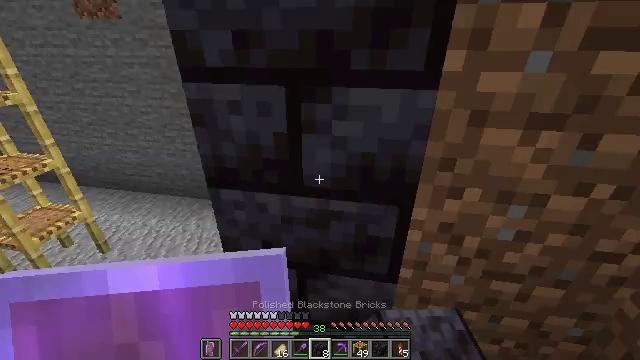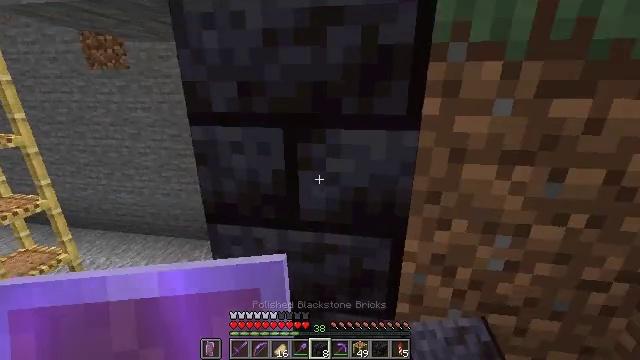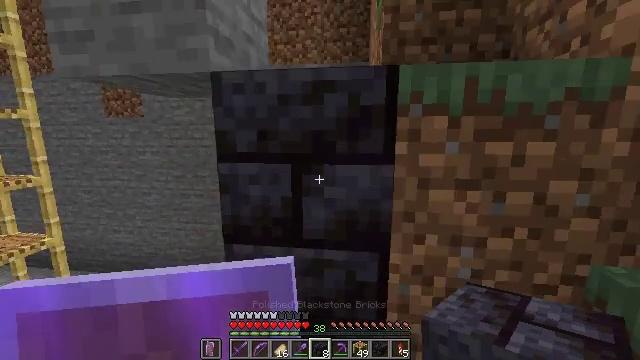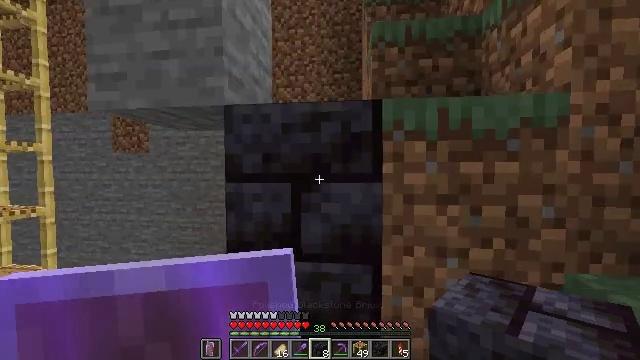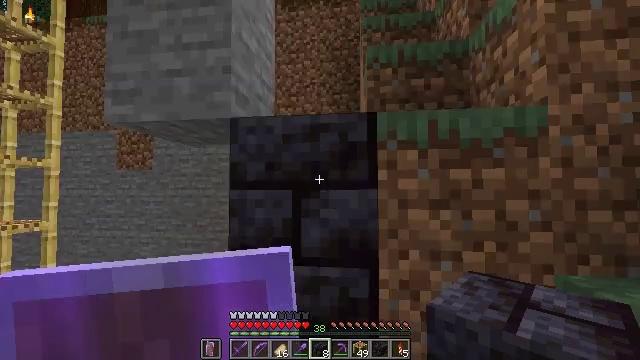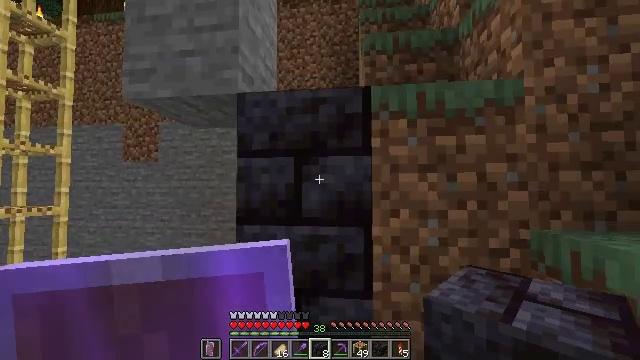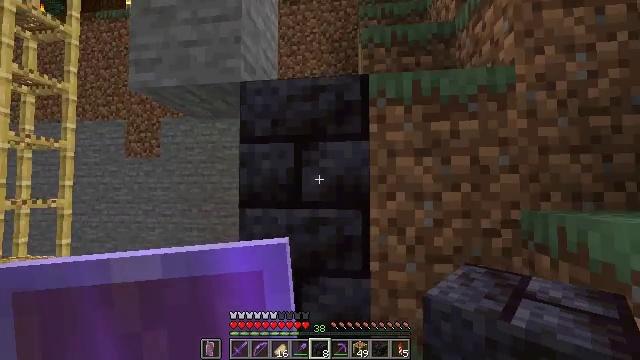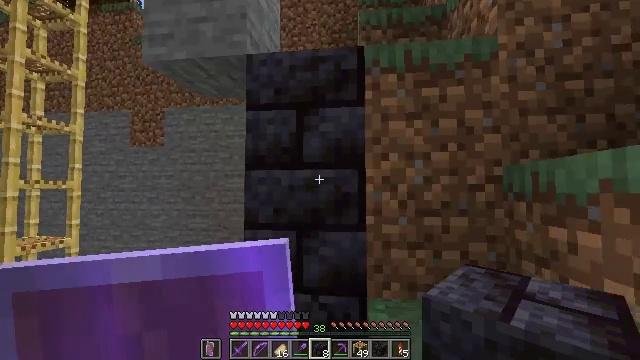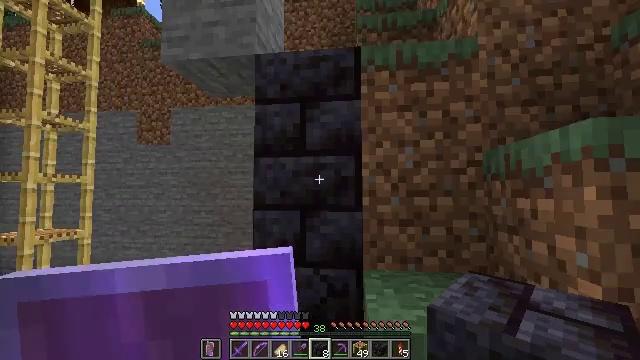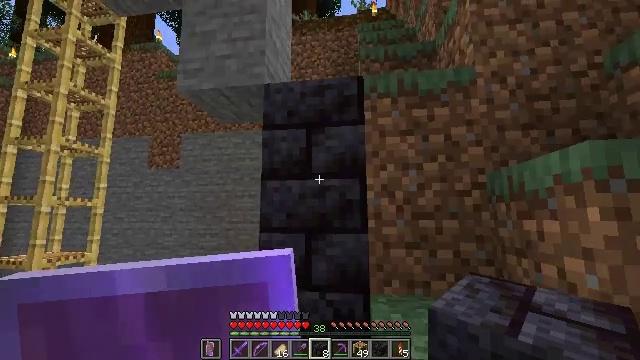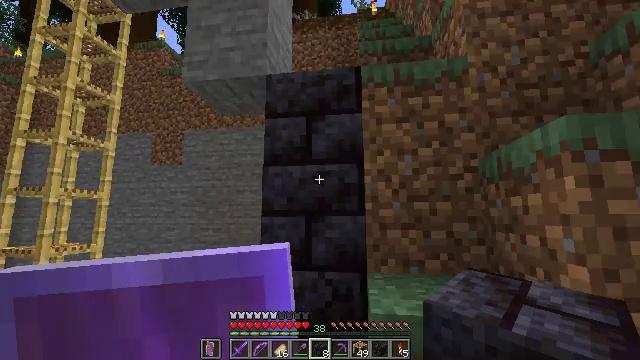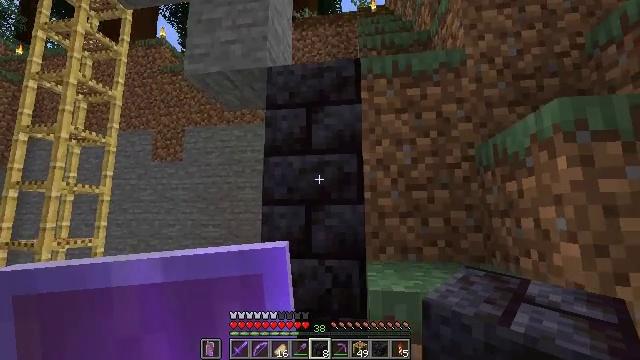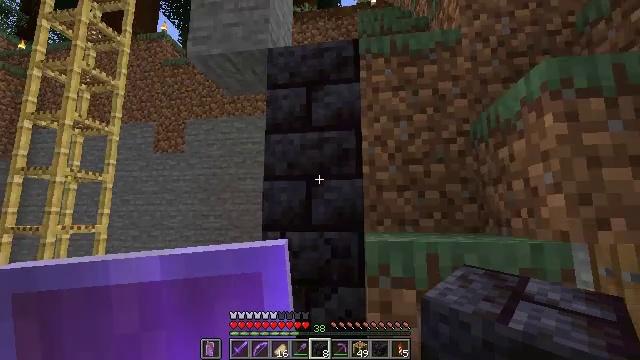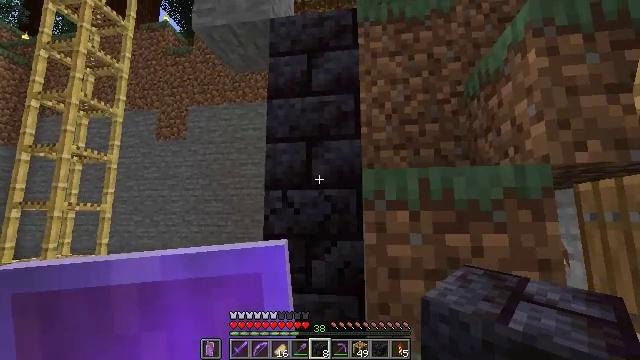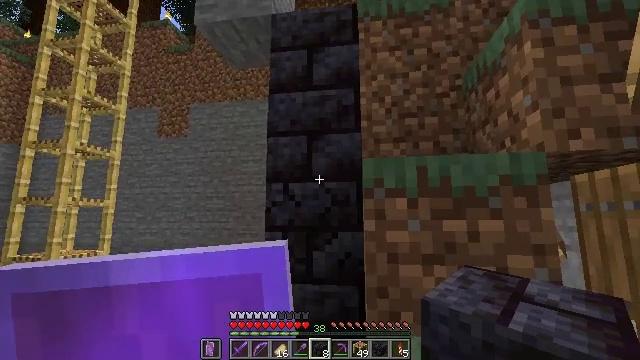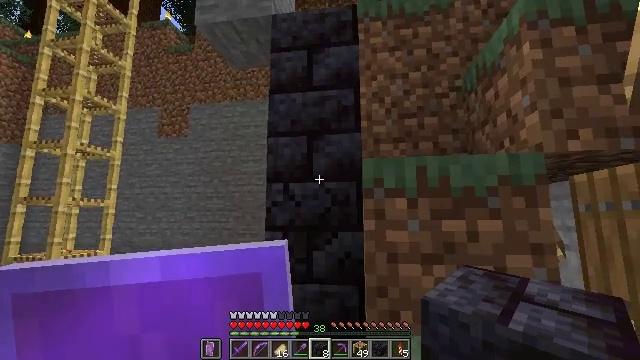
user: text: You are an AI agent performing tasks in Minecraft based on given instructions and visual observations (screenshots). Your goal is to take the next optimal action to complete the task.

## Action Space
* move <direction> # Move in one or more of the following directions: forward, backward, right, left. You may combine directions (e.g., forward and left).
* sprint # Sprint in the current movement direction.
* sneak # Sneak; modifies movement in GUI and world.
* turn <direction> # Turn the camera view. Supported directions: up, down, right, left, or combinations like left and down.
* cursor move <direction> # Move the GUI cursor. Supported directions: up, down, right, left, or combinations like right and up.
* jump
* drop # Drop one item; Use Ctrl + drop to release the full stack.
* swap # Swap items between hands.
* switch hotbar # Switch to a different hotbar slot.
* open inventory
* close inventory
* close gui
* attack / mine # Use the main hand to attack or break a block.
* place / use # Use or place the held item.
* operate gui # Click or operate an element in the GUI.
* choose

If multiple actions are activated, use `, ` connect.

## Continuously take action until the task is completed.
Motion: motion action
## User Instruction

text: craft item cracked polished blackstone bricks
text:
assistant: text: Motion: move back, turn right and up
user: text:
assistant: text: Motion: move back, turn right and up
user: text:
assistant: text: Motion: move back, turn up
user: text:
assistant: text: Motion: move back, turn up
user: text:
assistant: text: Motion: move back
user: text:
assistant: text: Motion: move back
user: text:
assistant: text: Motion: move back
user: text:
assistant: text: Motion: no_op
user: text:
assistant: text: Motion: turn left and up
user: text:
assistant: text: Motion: no_op
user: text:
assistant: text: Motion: no_op
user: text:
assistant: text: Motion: no_op
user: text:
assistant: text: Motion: no_op
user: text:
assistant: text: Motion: no_op
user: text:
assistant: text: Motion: no_op
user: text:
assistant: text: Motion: no_op
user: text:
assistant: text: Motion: no_op
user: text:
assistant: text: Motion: no_op
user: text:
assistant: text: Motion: no_op
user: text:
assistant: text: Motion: no_op
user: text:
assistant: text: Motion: no_op
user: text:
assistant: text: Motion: turn left and up
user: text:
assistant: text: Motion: turn left and up
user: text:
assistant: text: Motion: no_op
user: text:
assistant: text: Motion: no_op
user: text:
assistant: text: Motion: no_op
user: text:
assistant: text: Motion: no_op
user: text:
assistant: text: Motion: no_op
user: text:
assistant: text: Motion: no_op
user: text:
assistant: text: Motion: no_op